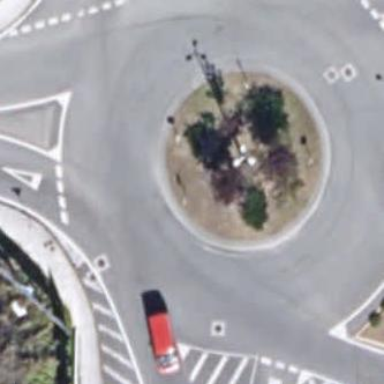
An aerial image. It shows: Residential road with roundabout.